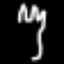
Label: fork